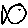
Label: fish